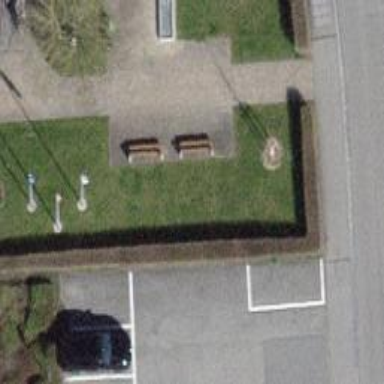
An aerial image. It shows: Bench for seating.